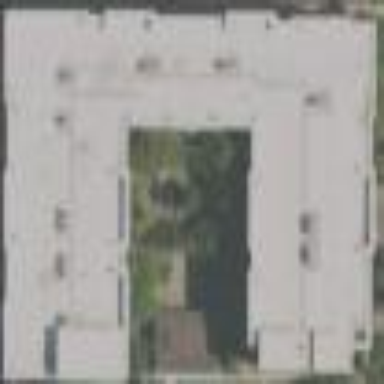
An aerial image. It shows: Industrial building.